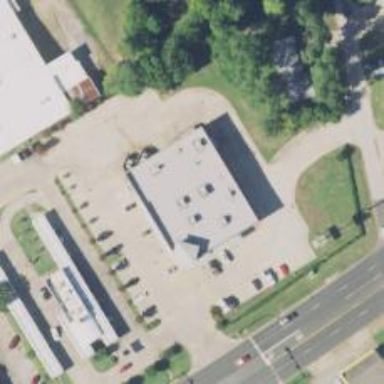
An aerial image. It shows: Pharmacy.